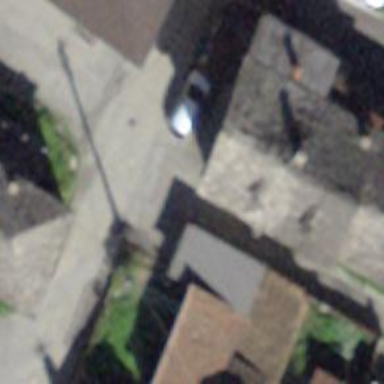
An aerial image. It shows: Alleyway designated as service road.